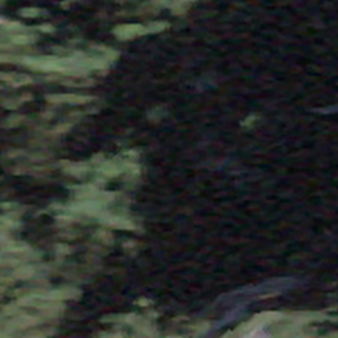
Label: other